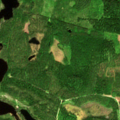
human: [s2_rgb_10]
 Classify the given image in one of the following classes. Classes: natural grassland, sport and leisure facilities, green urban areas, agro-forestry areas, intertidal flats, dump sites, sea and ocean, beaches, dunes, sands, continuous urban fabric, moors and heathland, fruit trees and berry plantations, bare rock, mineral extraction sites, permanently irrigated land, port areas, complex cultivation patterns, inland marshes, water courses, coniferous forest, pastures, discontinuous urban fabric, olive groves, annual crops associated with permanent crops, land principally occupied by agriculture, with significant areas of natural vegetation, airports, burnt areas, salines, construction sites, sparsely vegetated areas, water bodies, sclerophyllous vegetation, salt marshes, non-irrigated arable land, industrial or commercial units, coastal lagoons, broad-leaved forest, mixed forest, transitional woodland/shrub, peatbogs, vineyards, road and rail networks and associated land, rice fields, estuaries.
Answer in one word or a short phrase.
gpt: coniferous forest, mixed forest, water bodies